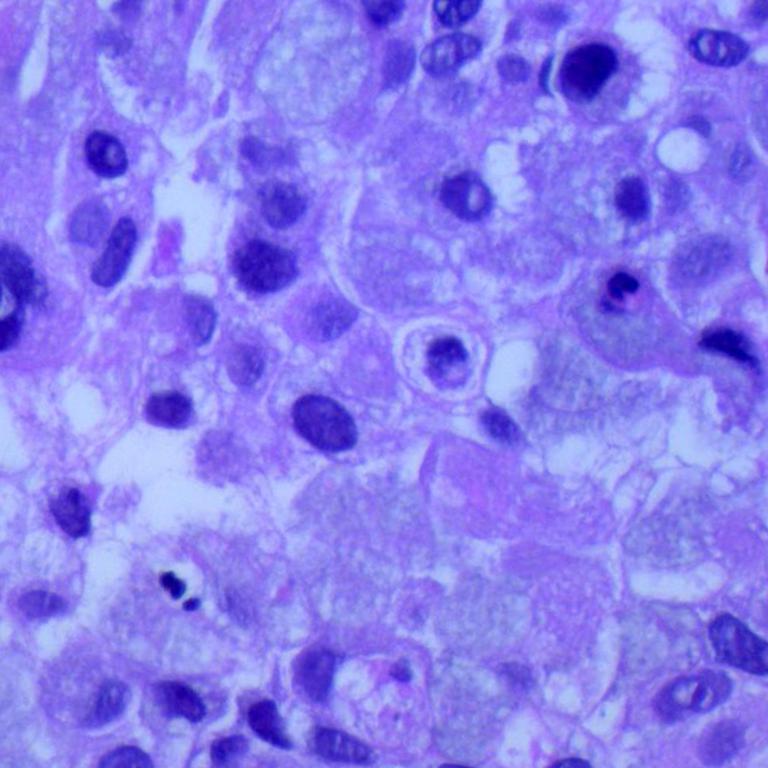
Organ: lung
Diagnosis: adenocarcinomas